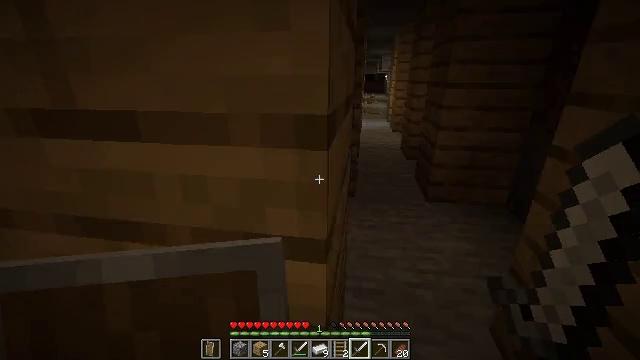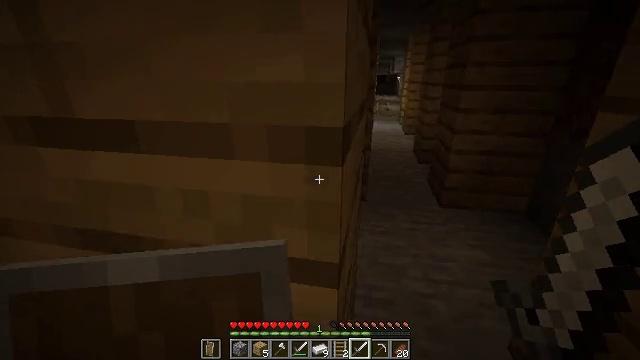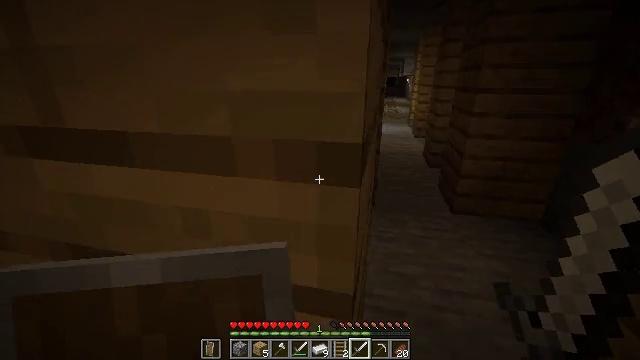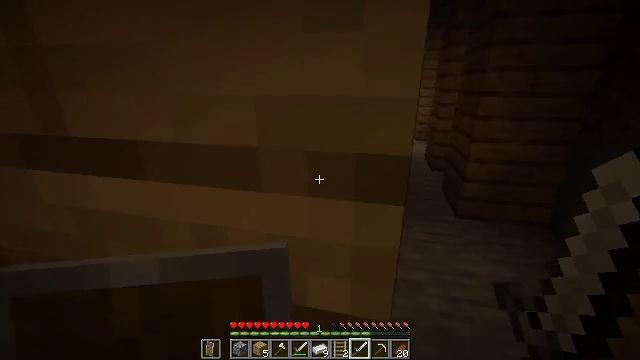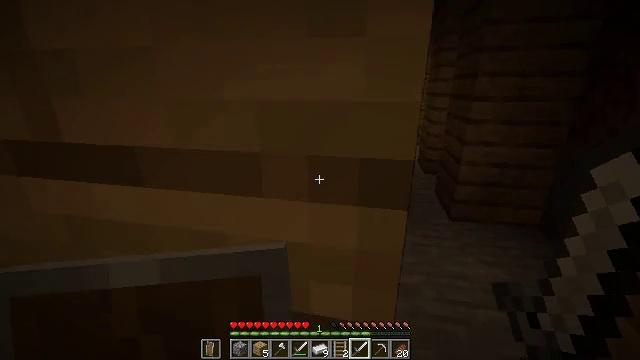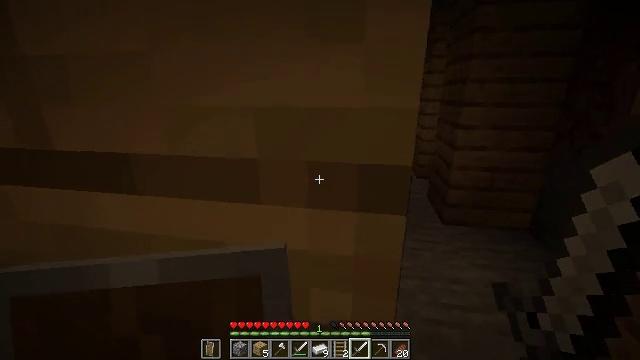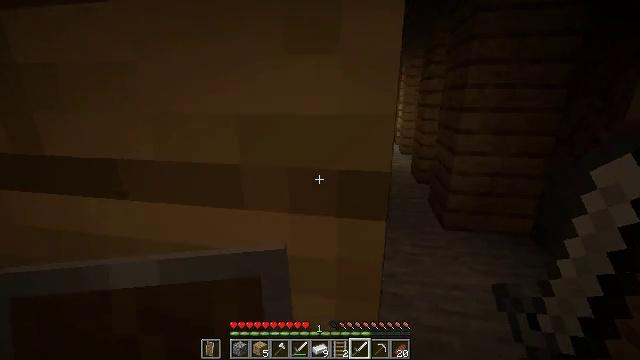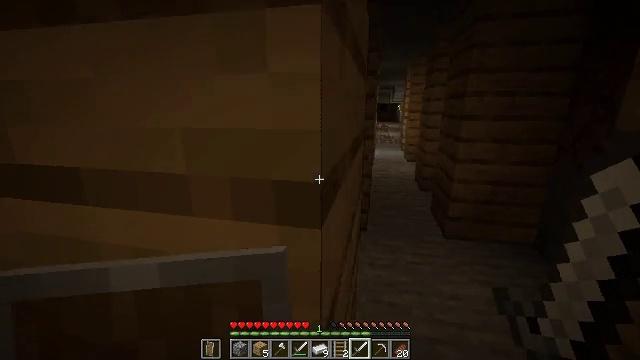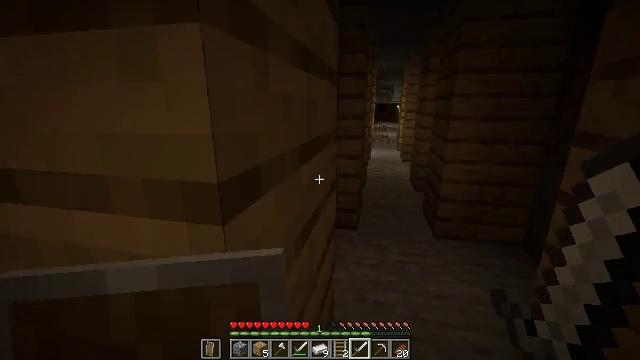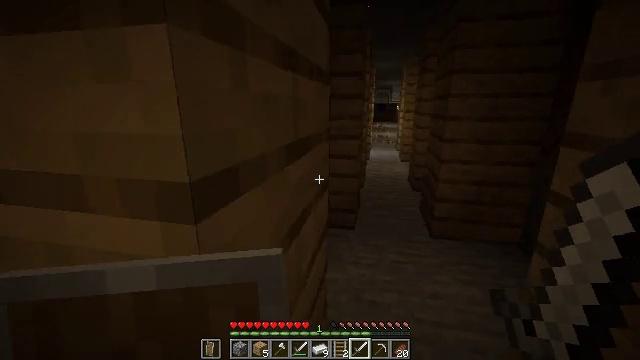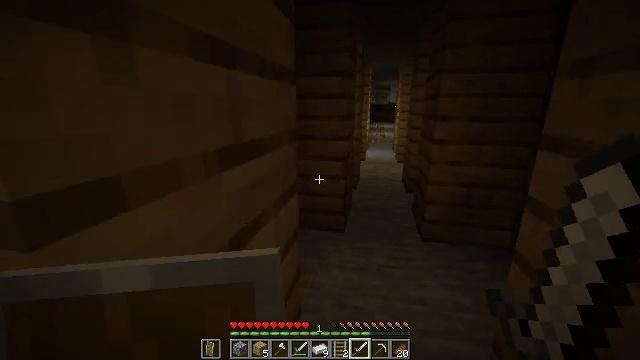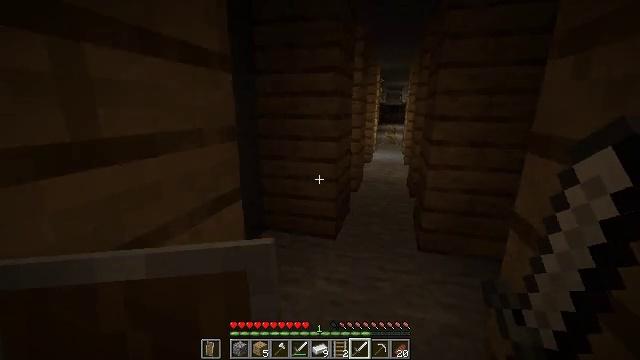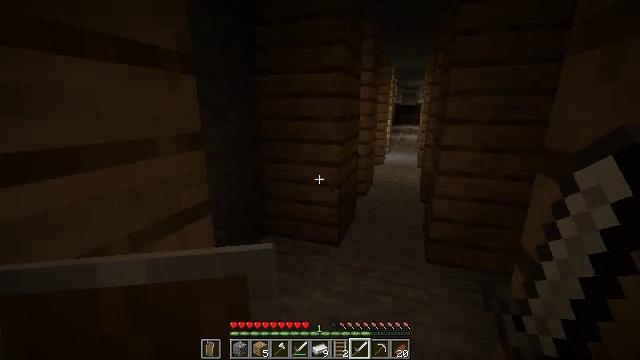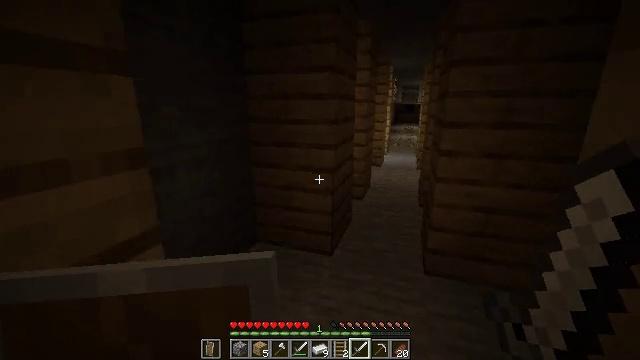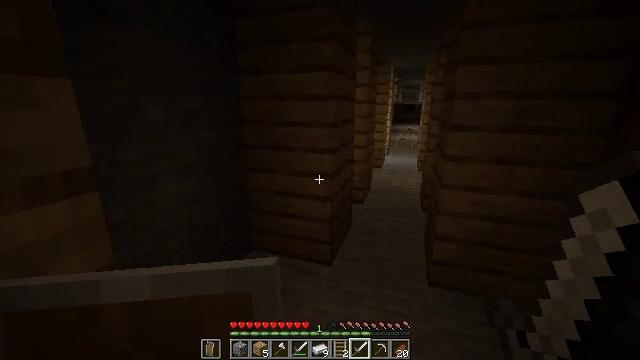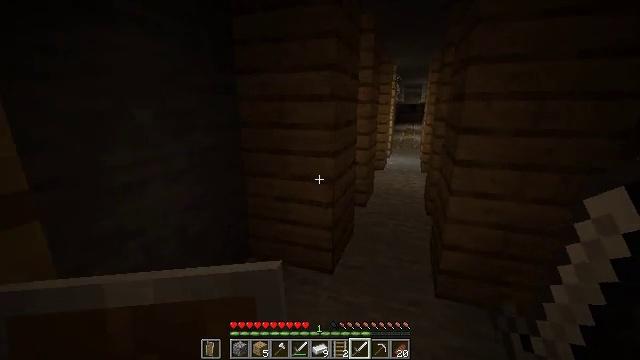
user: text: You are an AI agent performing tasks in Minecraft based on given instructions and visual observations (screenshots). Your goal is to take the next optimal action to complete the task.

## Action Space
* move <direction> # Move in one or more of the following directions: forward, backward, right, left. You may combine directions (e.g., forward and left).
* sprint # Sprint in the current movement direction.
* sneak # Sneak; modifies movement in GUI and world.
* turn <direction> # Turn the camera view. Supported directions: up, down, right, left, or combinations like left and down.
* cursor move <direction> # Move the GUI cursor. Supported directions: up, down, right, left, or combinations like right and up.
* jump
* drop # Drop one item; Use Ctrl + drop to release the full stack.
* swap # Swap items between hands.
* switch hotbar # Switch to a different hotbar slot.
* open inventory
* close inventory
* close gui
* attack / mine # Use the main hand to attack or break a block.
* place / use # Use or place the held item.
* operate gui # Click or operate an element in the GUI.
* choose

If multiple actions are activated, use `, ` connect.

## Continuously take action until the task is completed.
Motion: motion action
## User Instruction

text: Collect the spawner block.
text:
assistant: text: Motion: move forward, turn left
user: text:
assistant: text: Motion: move forward, turn left
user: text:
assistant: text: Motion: move forward
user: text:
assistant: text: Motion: move forward, turn right
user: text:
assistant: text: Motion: move forward and move right, turn right and up
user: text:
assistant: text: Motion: move forward and move right, turn up
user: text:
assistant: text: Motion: move forward and move right, turn left and up
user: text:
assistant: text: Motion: move forward and move right
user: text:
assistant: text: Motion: move forward and move right
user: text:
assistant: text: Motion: move forward and move right
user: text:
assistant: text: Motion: move forward and move right, turn left
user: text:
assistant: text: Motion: move forward and move right, turn left
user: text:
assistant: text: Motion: move forward and move right
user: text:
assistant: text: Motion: move forward
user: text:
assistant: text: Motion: move forward
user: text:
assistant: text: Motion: move forward
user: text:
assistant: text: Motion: move forward, turn left
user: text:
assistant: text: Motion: move forward, turn left
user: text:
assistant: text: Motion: move forward, turn left
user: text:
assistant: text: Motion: move forward and move right
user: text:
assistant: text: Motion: move forward and move right
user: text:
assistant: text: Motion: move forward and move right
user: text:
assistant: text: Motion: move forward and move right
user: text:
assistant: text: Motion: move forward and move right
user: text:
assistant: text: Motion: move forward and move right
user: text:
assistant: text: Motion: move forward and move right
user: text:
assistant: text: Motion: move forward and move right
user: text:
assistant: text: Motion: move forward and move right
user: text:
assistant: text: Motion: move forward and move right, turn left
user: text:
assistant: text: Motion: move forward and move right, turn left